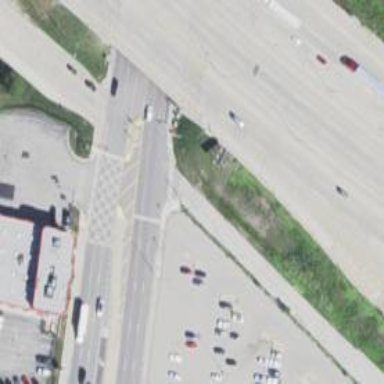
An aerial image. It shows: Uncontrolled pedestrian crossing with zebra markings on the footway.